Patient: sex M, age 71
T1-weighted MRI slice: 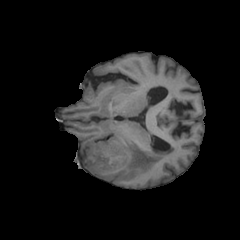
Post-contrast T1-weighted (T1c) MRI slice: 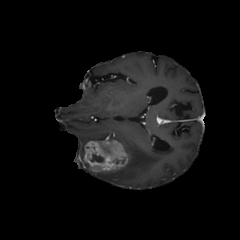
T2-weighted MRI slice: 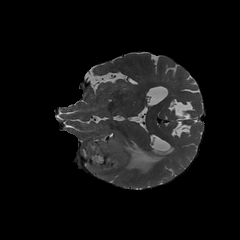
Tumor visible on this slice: yes
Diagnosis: Glioblastoma, IDH-wildtype
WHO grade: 4